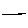
Label: line